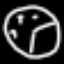
Label: clock